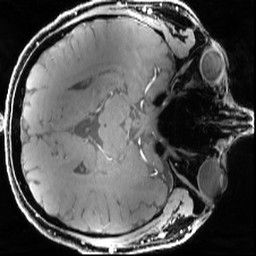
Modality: T1w
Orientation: axial
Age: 30
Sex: male
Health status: healthy
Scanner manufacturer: siemens
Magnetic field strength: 7 T
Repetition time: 4.3 s
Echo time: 0.00227 s